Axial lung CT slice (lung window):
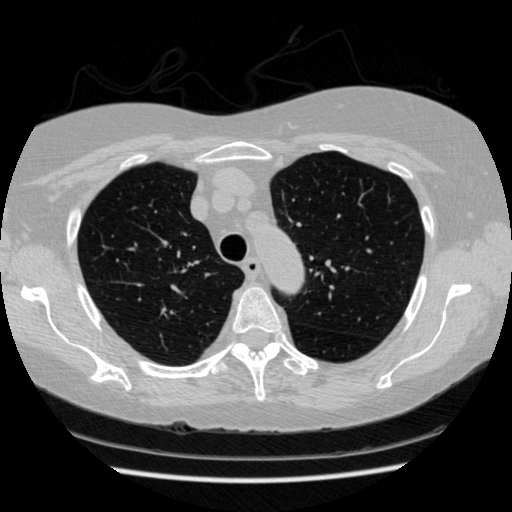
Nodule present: no